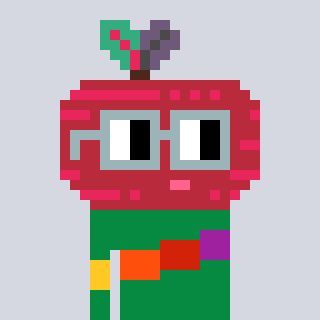
a pixel art character with square dark gray glasses, a beet-shaped head and a green-colored body on a cool background